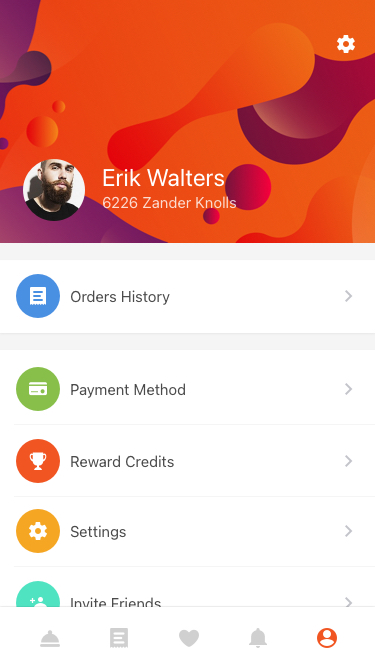
Text in this UI design:
Orders History
Payment Method
Reward Credits
Settings
Invite Friends
6226 Zander Knolls Suite 203
Erik Walters